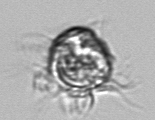
Label: Leegaardiella_ovalis